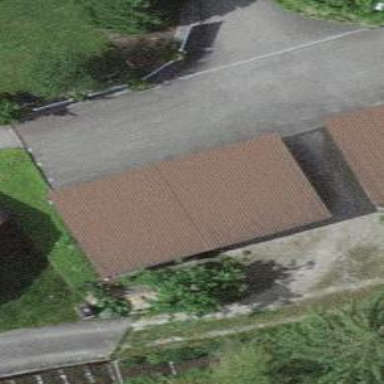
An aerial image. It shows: View of roof of building.